Question: Recently our server was rebooted without correctly shutting down the Elastic Search / Kibana. After that reboot, both applications were running but no indices were getting created anymore. I checked logstash setup in debug mode and it is sending data to Elastic Search.
now all my created windows report this error:
'''
Oops! SearchPhaseExecutionException[Failed to execute phase [query], all shards failed]
'''
I tried restarting Elastic Search / Kibana, and cleared some indices. I searched a lot but wasn't able to troubleshoot this correctly.
Current Cluster Health Status is RED as shown in picture.

Any help as of how to troubleshoot that is upvoted. Thank you
EDIT:
'''
[2015-05-06 00:00:01,561][WARN ][cluster.action.shard ] [Indech] [logstash-2015.03.16][1] sending failed shard for [logstash-2015.03.16][1], node[fdSgUPDbQB2B3NQqX7MdMQ], [P], s[INITIALIZING], indexUUID [aBcfbqnNR4-AGEdIR8dVdg], reason [Failed to start shard, message [IndexShardGatewayRecoveryException[[logstash-2015.03.16][1] failed to recover shard]; nested: ElasticsearchIllegalArgumentException[No version type match [101]]; ]]
[2015-05-06 00:00:01,561][WARN ][cluster.action.shard ] [Indech] [logstash-2015.03.16][1] received shard failed for [logstash-2015.03.16][1], node[fdSgUPDbQB2B3NQqX7MdMQ], [P], s[INITIALIZING], indexUUID [aBcfbqnNR4-AGEdIR8dVdg], reason [Failed to start shard, message [IndexShardGatewayRecoveryException[[logstash-2015.03.16][1] failed to recover shard]; nested: ElasticsearchIllegalArgumentException[No version type match [101]]; ]]
[2015-05-06 00:00:02,591][WARN ][indices.cluster ] [Indech] [logstash-2015.04.21][4] failed to start shard
org.elasticsearch.index.gateway.IndexShardGatewayRecoveryException: [logstash-2015.04.21][4] failed to recover shard
at org.elasticsearch.index.gateway.local.LocalIndexShardGateway.recover(LocalIndexShardGateway.java:269)
at org.elasticsearch.index.gateway.IndexShardGatewayService$1.run(IndexShardGatewayService.java:132)
at java.util.concurrent.ThreadPoolExecutor.runWorker(ThreadPoolExecutor.java:1145)
at java.util.concurrent.ThreadPoolExecutor$Worker.run(ThreadPoolExecutor.java:615)
at java.lang.Thread.run(Thread.java:744)
Caused by: org.elasticsearch.ElasticsearchIllegalArgumentException: No version type match [52]
at org.elasticsearch.index.VersionType.fromValue(VersionType.java:307)
at org.elasticsearch.index.translog.Translog$Create.readFrom(Translog.java:364)
at org.elasticsearch.index.translog.TranslogStreams.readTranslogOperation(TranslogStreams.java:52)
at org.elasticsearch.index.gateway.local.LocalIndexShardGateway.recover(LocalIndexShardGateway.java:241)
'''
what concerns me in the logsis this:
'''
[2015-05-06 15:13:48,059][DEBUG][action.search.type ] All shards failed for phase: [query]
{
"cluster_name" : "elasticsearch",
"status" : "red",
"timed_out" : false,
"number_of_nodes" : 8,
"number_of_data_nodes" : 1,
"active_primary_shards" : 120,
"active_shards" : 120,
"relocating_shards" : 0,
"initializing_shards" : 0,
"unassigned_shards" : 310
}
'''
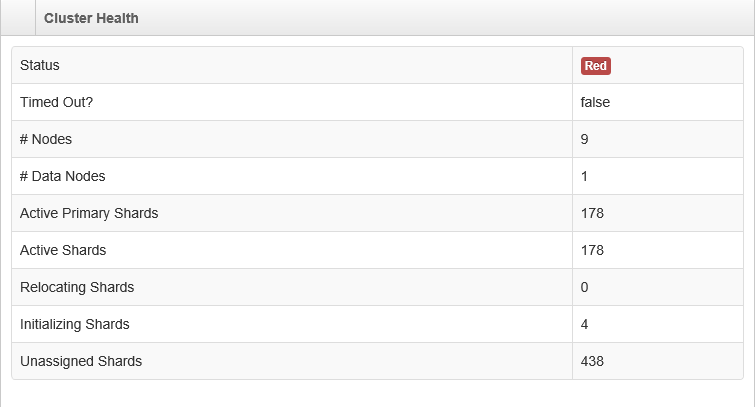
Answer: You have many corrupt translog files, which you need to delete. You can find it in 'data/{clustername}/nodes/0/indices/logstash-2015.04.21/4/translog' and another one in 'data/{clustername}/nodes/0/indices/logstash-2015.03.16/1/translog'. And maybe others, but this is what I can tell from the snippet you provided. Of course, will loose what is in the translog files.
If the indices don't have the index files anymore (only '_state' folder exists under 'data/{clustername}/nodes/0/indices/[index_name]') this means there is no data in that index anymore and at this point you can delete the index. You need to reindex that data, if you still need it. If you decide to delete the indices, you need to shutdown the node and delete the index folders under 'data/{clustername}/nodes/0/indices' that are like the one you mentioned (empty, containing just the '_state' folder).